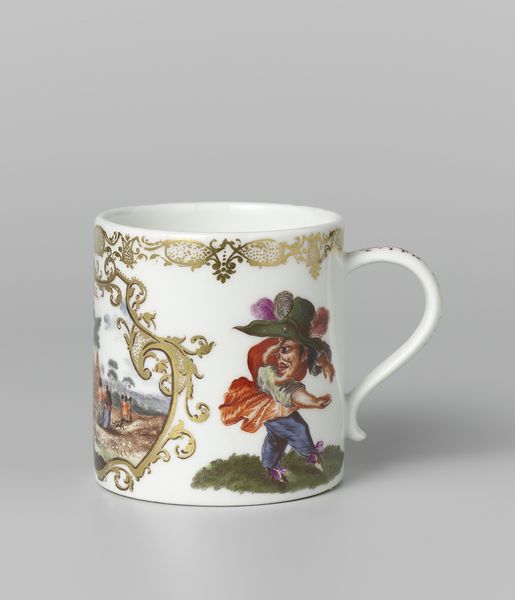
Titel: Beker met oor, veelkleurig beschilderd met een voorstelling van de maand maart
Künstler: Meissener Porzellan Manufaktur
Standort: Amsterdam
Institution: Rijksmuseum
Schlagwörter: blue, feathers, hat, ornate, red, white, arm, face, gold, green, painting, decorative, pink, brown, pot, man, trees, grass, color, purple, scene, person, cloak, art, colorful, ornaments, shoes, bottle, cup, mug, figure, stylized, china, artifact, border, painted, weiß, leg, könig, figur, teacup, muster, borders, object, item, weird, handle, tasse, piece, porzelan, muste, rmuster